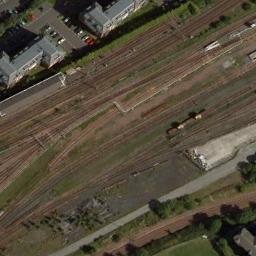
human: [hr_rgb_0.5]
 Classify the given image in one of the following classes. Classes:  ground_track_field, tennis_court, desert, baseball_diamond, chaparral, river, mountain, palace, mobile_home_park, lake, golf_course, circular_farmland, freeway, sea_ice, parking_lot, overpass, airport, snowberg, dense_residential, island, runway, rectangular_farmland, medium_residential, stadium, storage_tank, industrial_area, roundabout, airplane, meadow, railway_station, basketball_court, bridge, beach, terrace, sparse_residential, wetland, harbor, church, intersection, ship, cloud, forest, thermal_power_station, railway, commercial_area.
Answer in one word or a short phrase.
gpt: railway